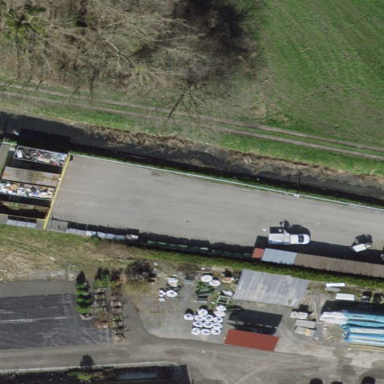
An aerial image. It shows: Recycling center for various types of waste.